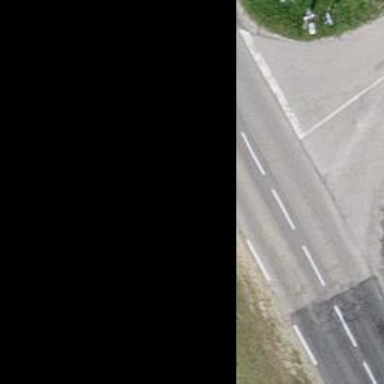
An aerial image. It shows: Road with "give way" sign.